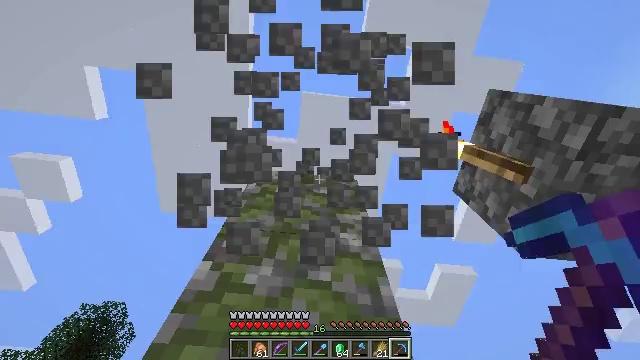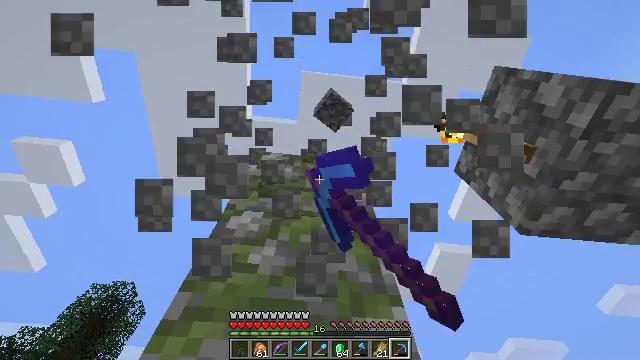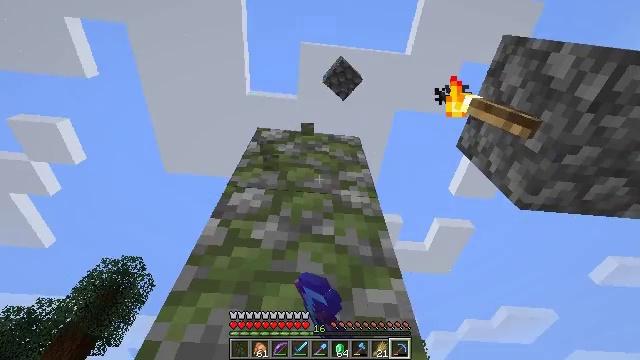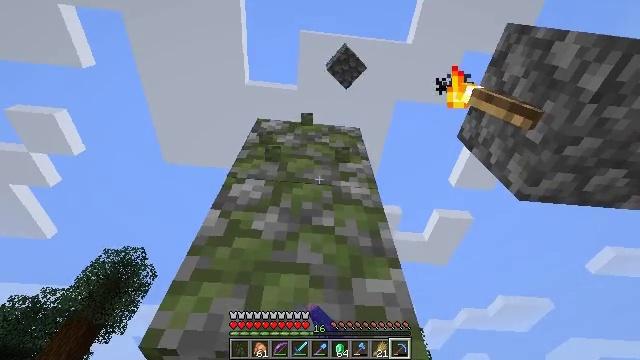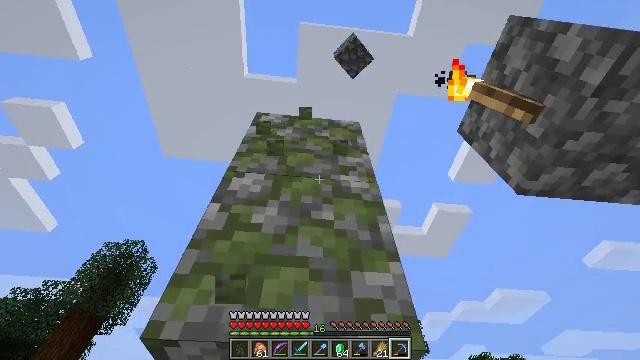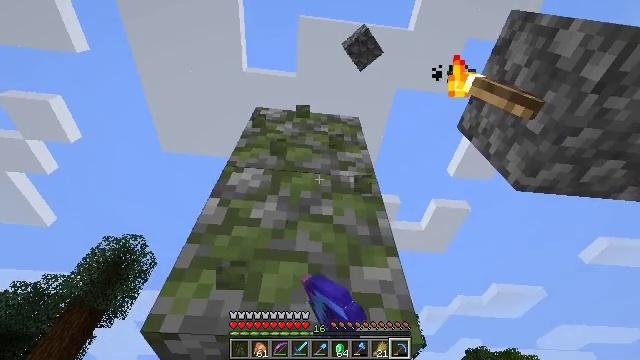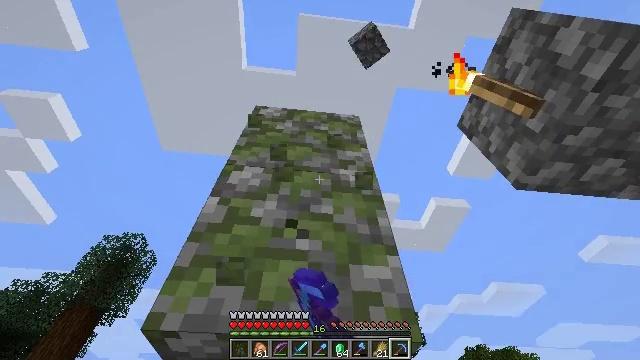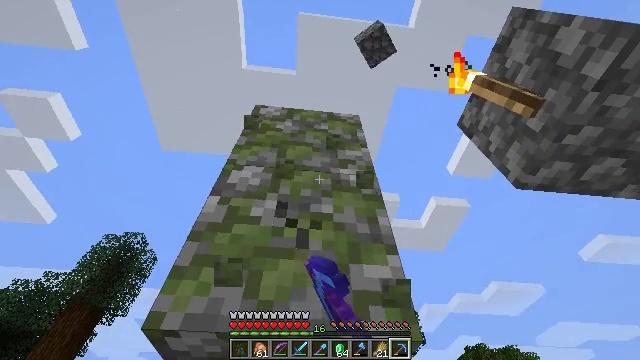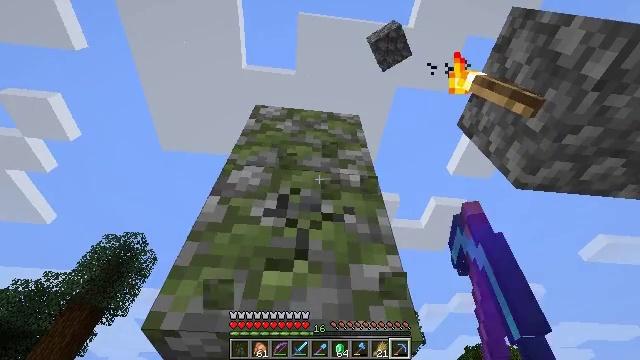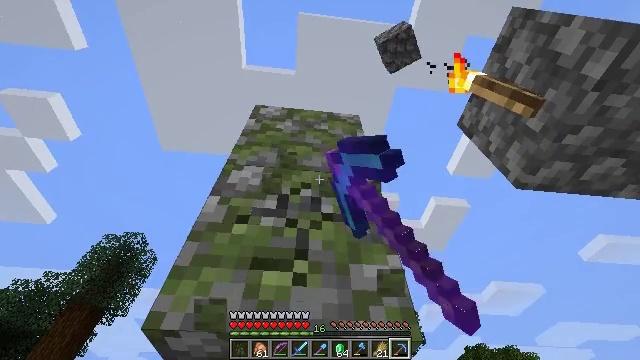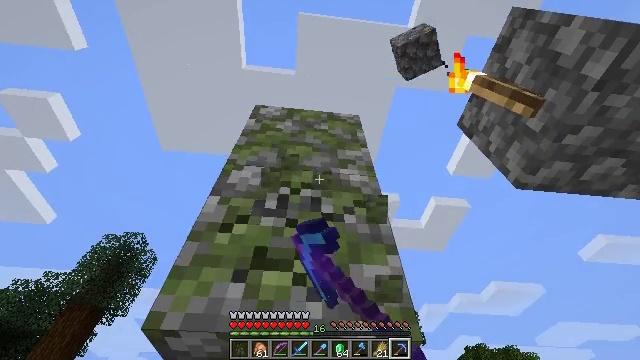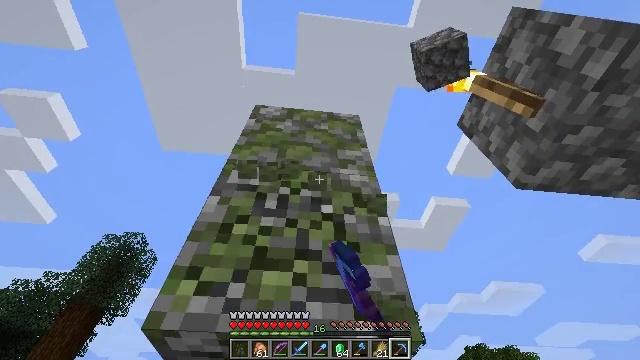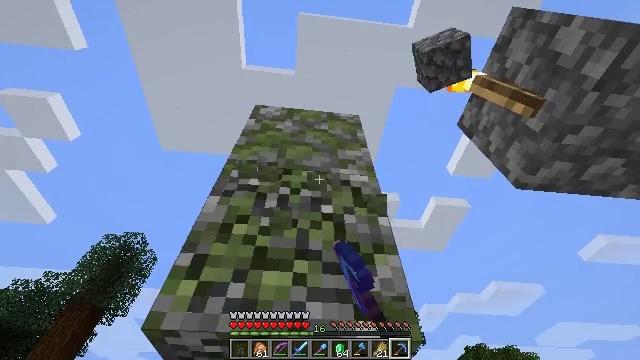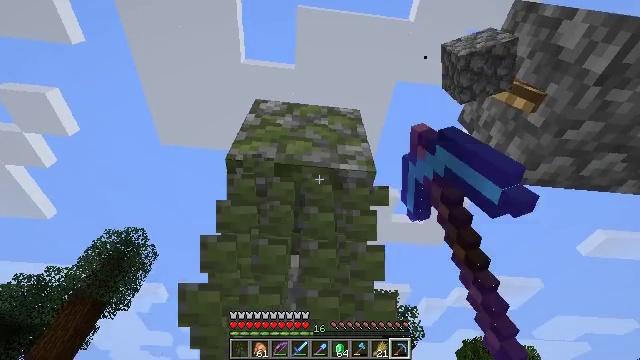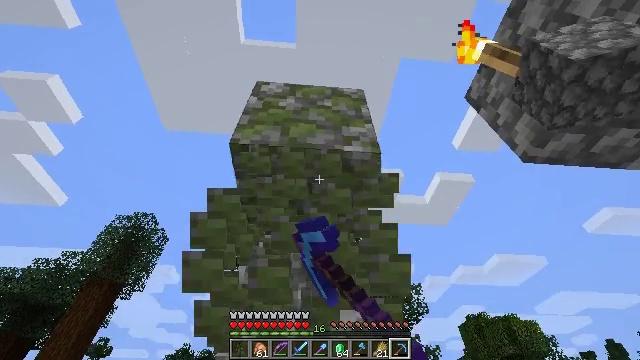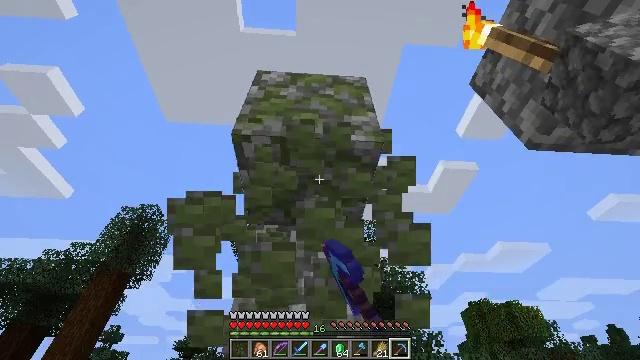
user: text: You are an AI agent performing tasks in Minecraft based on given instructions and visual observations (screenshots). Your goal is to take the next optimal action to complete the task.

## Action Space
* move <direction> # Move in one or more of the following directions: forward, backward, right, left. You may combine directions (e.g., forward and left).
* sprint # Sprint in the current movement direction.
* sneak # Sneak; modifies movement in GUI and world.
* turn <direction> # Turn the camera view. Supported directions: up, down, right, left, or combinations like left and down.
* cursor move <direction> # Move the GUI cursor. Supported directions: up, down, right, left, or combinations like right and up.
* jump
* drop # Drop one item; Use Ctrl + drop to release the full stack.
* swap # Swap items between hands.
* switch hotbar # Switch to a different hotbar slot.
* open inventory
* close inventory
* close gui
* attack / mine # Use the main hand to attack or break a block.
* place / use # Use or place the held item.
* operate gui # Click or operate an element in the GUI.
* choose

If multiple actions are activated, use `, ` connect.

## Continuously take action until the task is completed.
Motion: motion action
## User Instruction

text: Extract mossy cobblestone using a pickaxe.
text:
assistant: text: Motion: turn down, attack / mine
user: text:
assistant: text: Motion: turn down, attack / mine
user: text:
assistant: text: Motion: turn down, attack / mine
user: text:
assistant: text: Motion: turn down, attack / mine
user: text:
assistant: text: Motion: turn down, attack / mine
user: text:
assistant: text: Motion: attack / mine
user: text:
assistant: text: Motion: attack / mine
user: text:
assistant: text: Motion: attack / mine
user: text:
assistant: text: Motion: attack / mine
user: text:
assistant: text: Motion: attack / mine
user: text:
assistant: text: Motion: attack / mine
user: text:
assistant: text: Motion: attack / mine
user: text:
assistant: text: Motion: turn down, attack / mine
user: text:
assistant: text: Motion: turn left and down, attack / mine
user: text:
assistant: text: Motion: turn down, attack / mine
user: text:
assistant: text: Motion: attack / mine
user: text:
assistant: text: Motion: attack / mine
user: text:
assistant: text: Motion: attack / mine
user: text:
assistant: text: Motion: attack / mine
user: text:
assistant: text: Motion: turn up, attack / mine
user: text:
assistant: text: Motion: turn up, attack / mine
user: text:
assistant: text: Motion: move forward, turn up, attack / mine
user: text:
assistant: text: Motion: move forward, attack / mine
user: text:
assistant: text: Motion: move forward, attack / mine
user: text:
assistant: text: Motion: attack / mine
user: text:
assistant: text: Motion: attack / mine
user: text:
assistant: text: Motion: attack / mine
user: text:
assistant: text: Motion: attack / mine
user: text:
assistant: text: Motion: turn down, attack / mine
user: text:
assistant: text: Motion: turn left and down, attack / mine